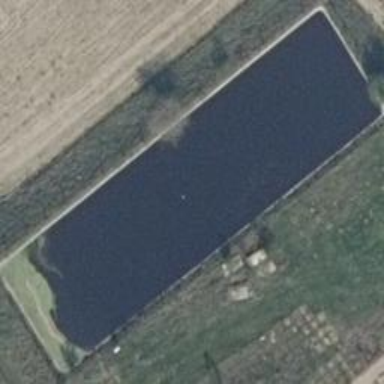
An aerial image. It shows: Pond surrounded by natural water.